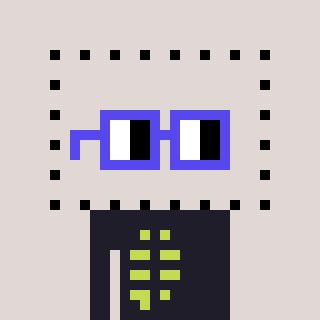
a pixel art character with square blue glasses, a void-shaped head and a grayscale-colored body on a warm background